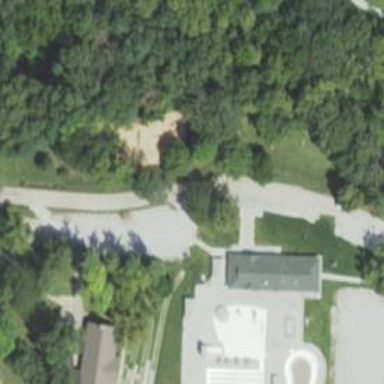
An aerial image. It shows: Driveway leading to service road.